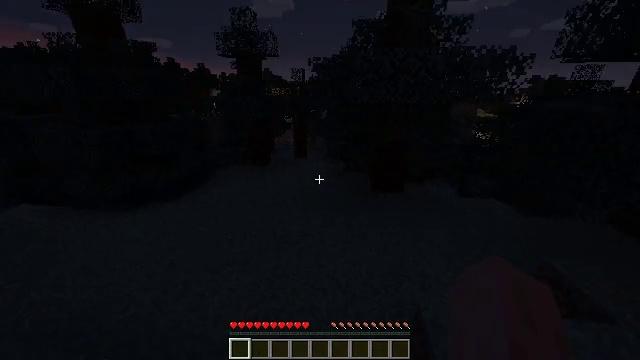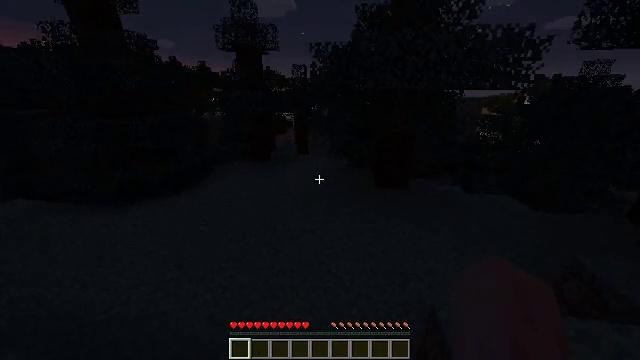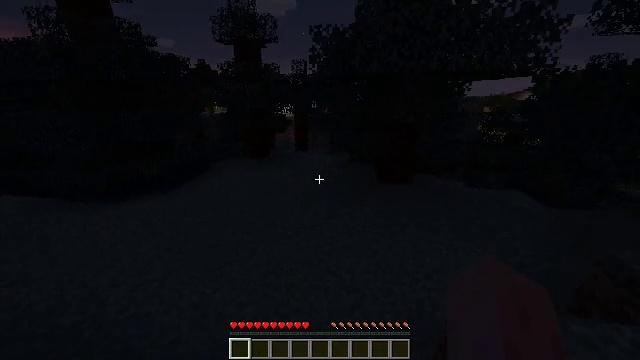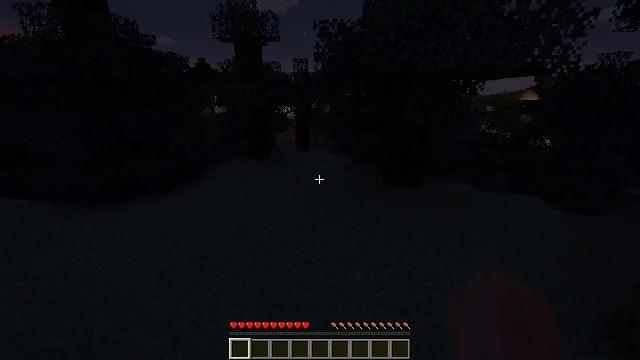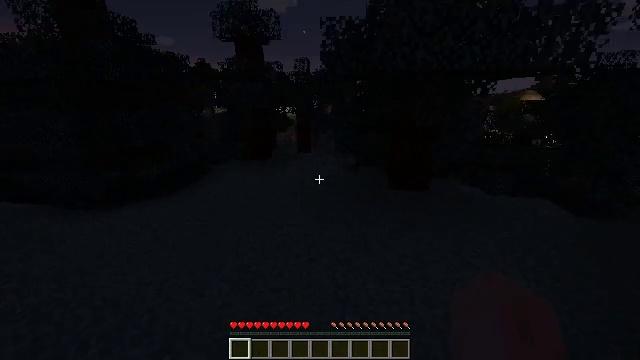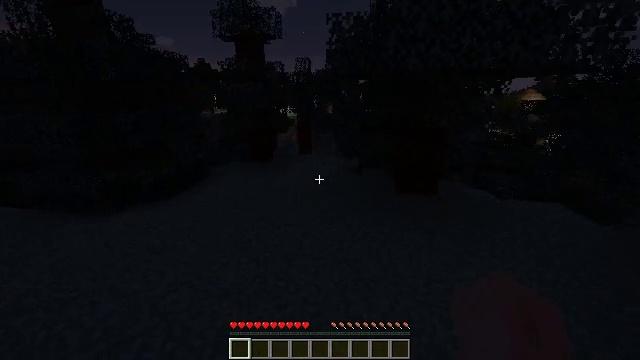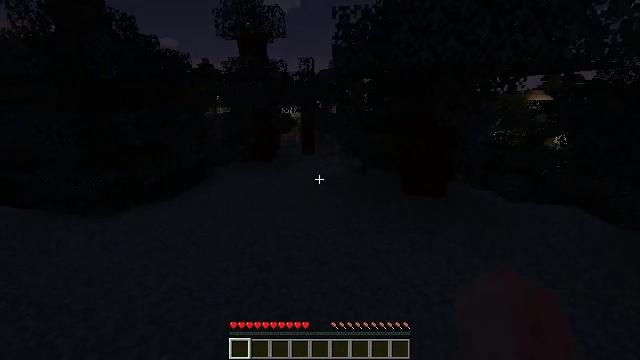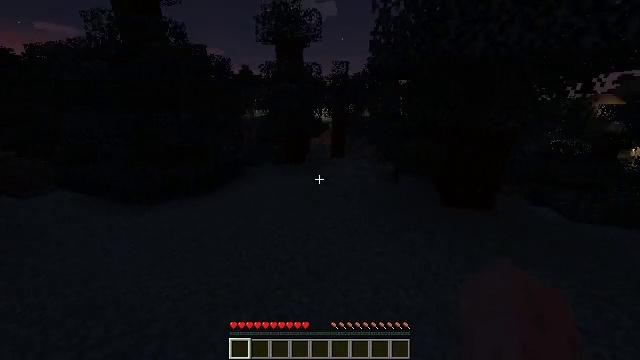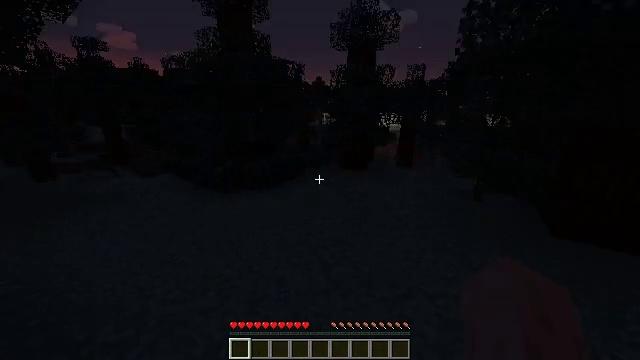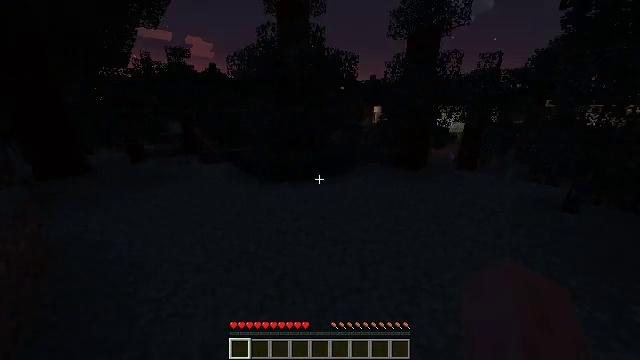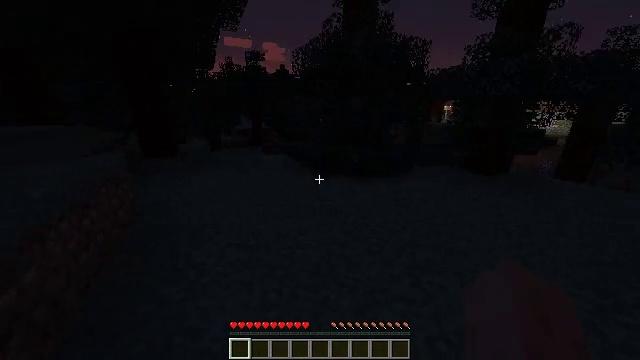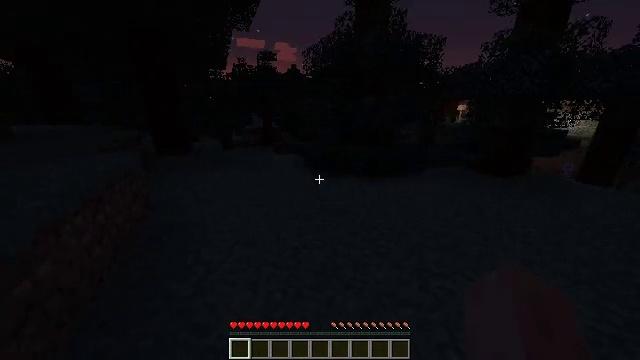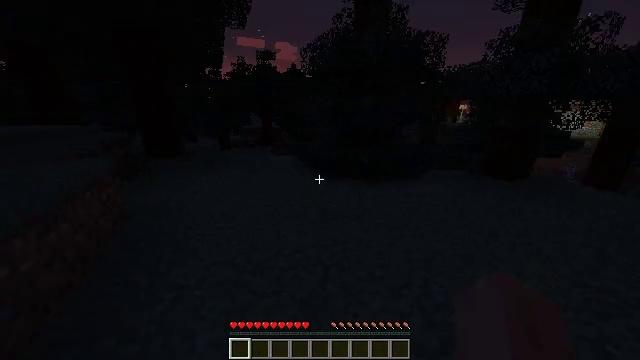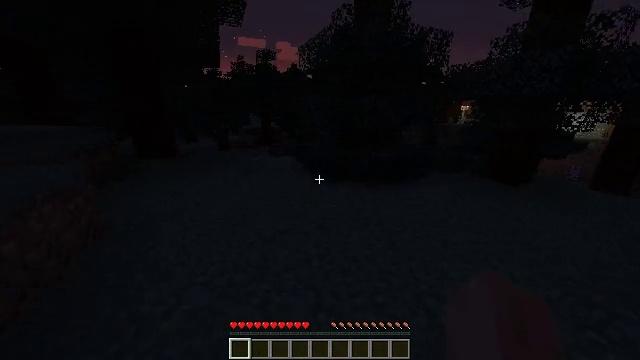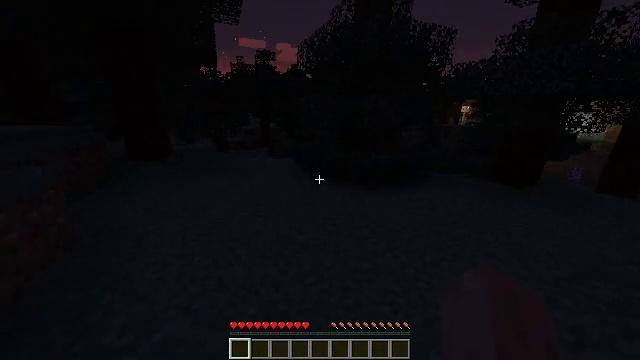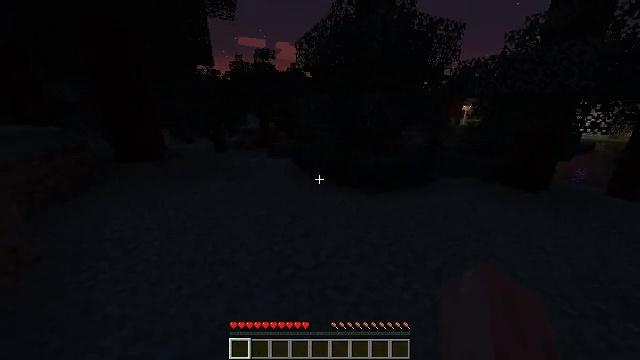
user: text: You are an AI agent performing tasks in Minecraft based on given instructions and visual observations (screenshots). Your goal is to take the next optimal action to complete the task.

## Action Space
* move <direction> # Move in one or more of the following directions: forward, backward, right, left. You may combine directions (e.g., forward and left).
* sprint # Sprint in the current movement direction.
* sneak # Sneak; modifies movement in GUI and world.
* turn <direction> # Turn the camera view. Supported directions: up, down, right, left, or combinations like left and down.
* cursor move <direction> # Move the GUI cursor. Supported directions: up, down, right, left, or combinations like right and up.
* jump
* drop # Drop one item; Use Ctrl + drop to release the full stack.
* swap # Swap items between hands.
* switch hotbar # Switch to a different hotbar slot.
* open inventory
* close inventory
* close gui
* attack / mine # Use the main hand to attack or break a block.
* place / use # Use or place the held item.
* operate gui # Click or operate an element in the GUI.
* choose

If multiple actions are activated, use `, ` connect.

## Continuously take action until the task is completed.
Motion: motion action
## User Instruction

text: Drop an emerald.
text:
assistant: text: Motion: move forward, sprint
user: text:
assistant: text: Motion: move forward and move left, sprint
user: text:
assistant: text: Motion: move forward and move left, sprint
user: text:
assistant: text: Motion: move forward and move left, sprint
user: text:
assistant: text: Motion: move forward, sprint
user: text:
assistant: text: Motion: move forward, sprint
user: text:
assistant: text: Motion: move forward, sprint, turn left and up
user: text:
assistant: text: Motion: move forward, sprint, turn left and up
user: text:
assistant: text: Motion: move forward, sprint, turn left
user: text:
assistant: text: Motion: move forward, sprint, turn left
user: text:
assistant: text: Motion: move forward, sprint, turn left
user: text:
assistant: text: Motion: move forward, sprint
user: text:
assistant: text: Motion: move forward, sprint
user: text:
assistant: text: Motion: move forward, sprint
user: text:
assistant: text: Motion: move forward, sprint
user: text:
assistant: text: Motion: move forward, sprint
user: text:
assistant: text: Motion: move forward, sprint
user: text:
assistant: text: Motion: move forward, sprint
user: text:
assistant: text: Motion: move forward, sprint, turn right
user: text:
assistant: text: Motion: move forward, sprint, turn right
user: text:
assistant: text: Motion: move forward and move right, sprint, turn right
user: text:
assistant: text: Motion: move forward and move right, sprint
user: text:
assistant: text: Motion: move forward and move right, sprint
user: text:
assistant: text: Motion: move forward and move right, sprint
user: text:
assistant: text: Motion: move forward and move right, sprint
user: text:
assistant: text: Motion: move forward and move right, sprint
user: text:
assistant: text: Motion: move forward and move right, sprint
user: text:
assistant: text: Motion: move forward, sprint
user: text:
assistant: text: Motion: move forward, sprint
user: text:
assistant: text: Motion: move forward, sprint